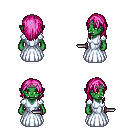
a pixel art fantasy rpg character, female body template, orc, green skin, underdress, gold greaves, pink long hairstyle, iron tiara, ghillies, dagger, four views (front, back, left, right), 2x2 character sprite sheet, small pixel art, hard edges, no anti-aliasing